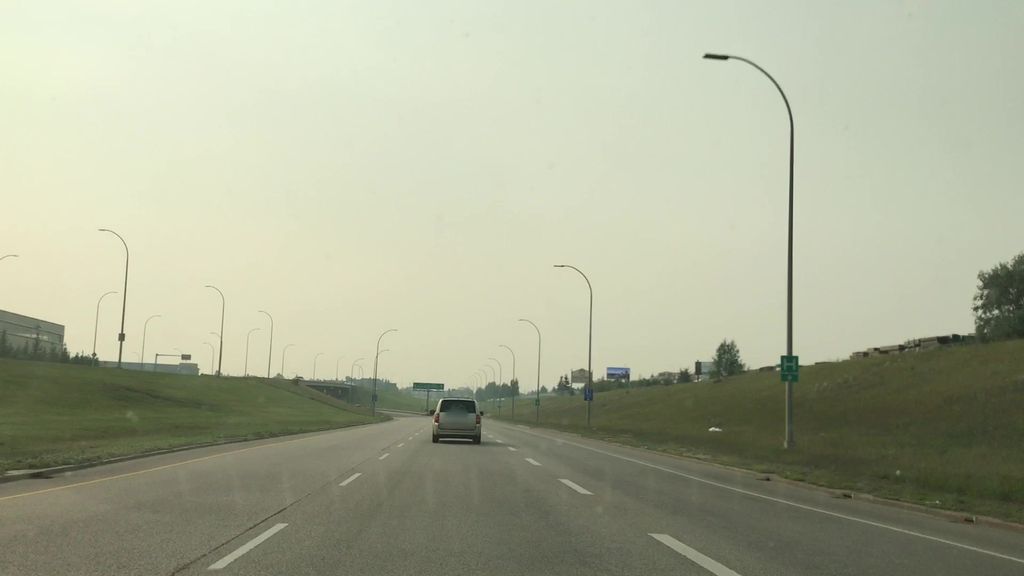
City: edmonton